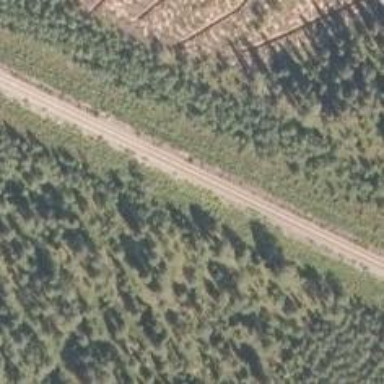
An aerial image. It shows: Continuous rail track.